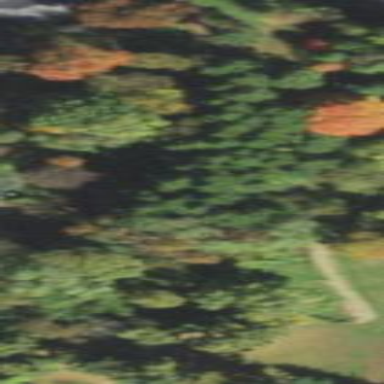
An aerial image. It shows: Evergreen woodland with needle-leaved trees.